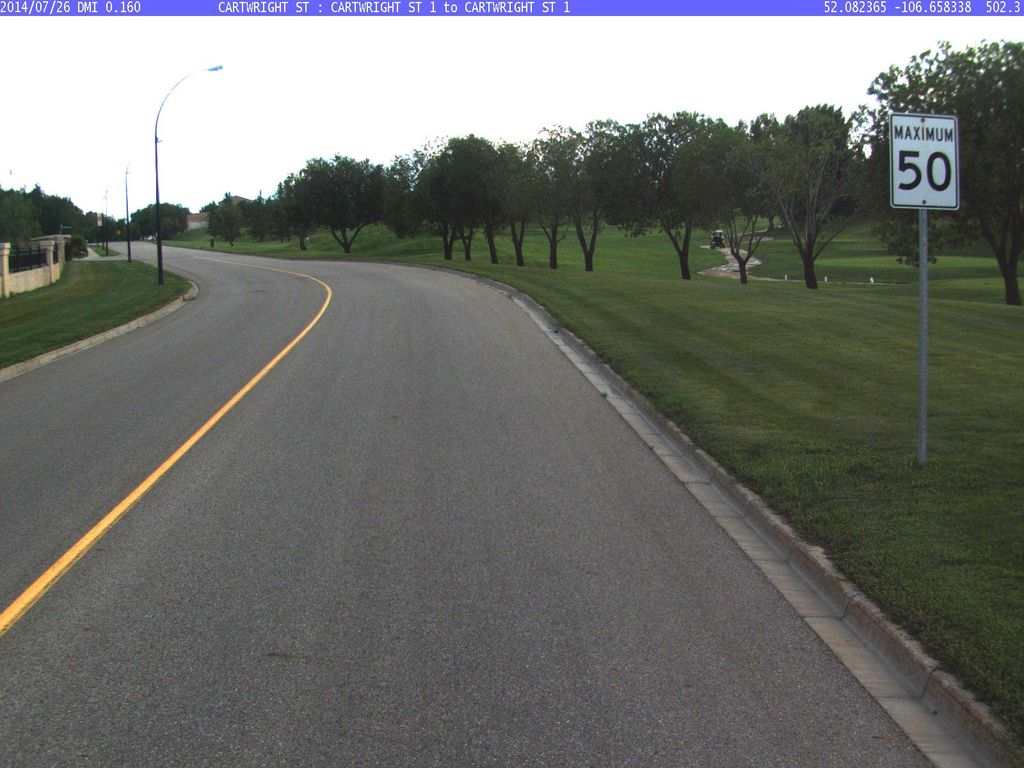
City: saskatoon